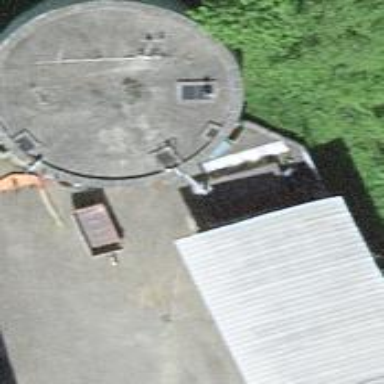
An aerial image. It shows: Storage tank with man-made structure.